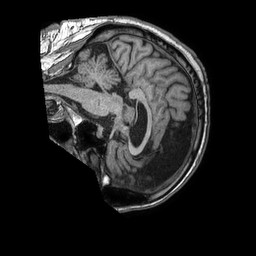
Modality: T1w
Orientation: sagittal
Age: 72
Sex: male
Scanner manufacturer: philips
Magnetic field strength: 1.5 T
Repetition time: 0.007542 s
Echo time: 0.003424 s